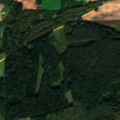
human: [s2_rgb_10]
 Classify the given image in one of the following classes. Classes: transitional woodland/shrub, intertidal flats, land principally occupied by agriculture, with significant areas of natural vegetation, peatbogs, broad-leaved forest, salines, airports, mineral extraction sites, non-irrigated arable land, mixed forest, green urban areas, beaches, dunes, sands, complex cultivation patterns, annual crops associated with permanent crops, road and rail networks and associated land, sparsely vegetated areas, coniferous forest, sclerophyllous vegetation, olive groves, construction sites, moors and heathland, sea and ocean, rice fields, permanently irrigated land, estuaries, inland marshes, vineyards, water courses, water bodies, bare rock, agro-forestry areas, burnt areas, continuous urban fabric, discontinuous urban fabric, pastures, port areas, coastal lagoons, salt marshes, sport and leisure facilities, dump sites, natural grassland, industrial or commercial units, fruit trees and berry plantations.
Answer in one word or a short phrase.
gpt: non-irrigated arable land, land principally occupied by agriculture, with significant areas of natural vegetation, coniferous forest, mixed forest, transitional woodland/shrub